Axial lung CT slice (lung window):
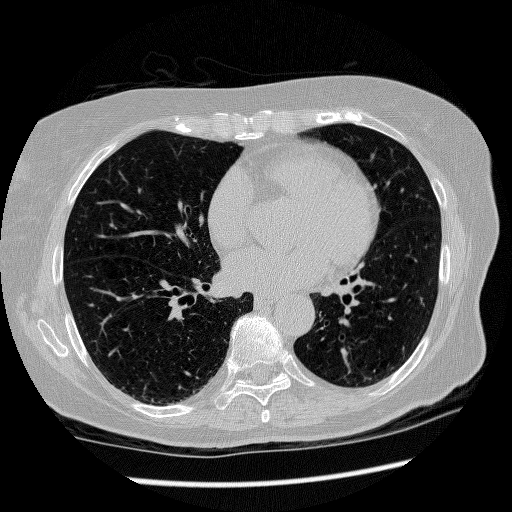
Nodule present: no